Question: Count the number of objects in the diagram.
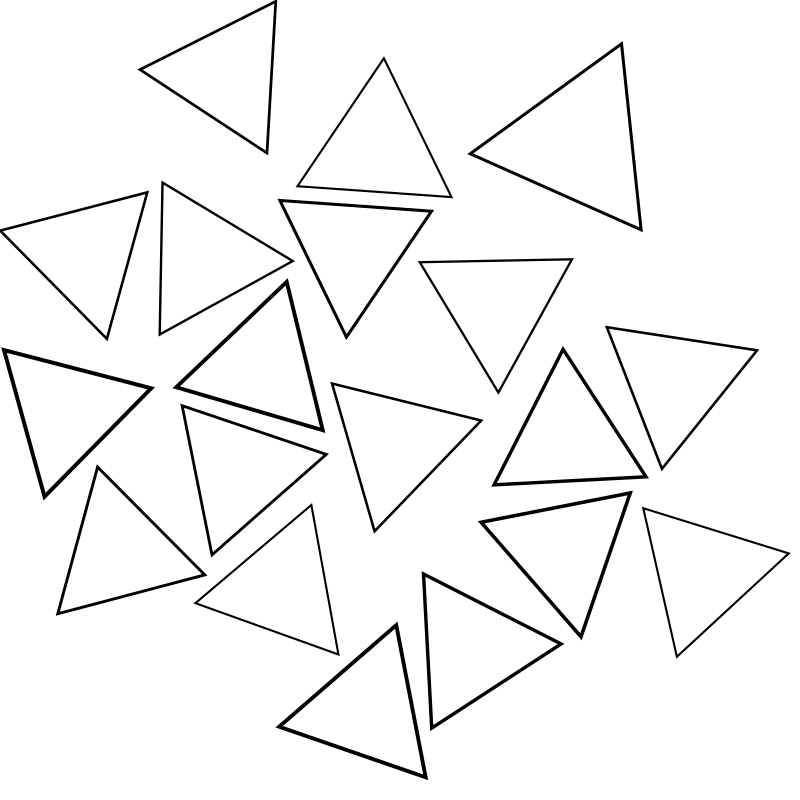
Answer: 19